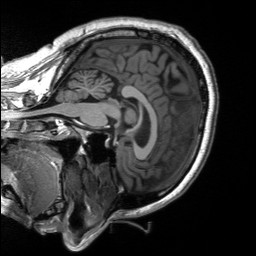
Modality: T1w
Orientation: sagittal
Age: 46
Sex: male
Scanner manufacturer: siemens
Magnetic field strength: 3 T
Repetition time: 2.53 s
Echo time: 0.00219 s